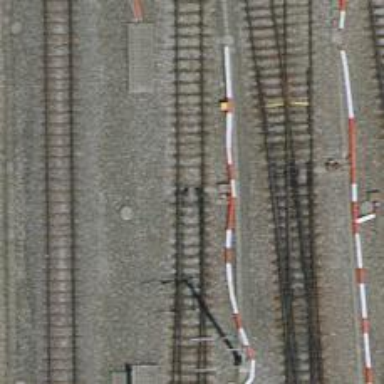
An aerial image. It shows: Railway yard with one track. The railway is electrified with contact line.